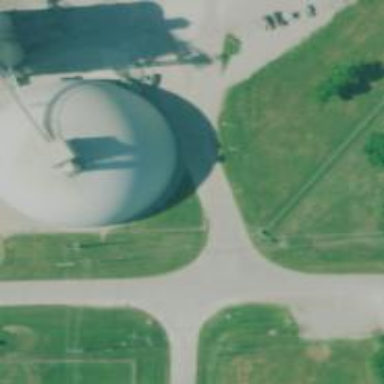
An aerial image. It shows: Storage tank building.